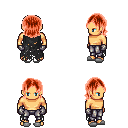
a pixel art fantasy rpg character, male body template, human, tanned skin, black tattered cape, metal pants, red long bangs hairstyle, metal gloves, white slippers, four views (front, back, left, right), 2x2 character sprite sheet, small pixel art, hard edges, no anti-aliasing